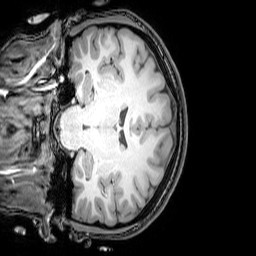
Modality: T1w
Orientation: coronal
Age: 24
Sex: female
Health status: healthy
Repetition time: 0.081 s
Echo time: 0.037 s